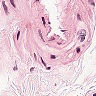
Metastatic tissue present: no